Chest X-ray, PA view. Patient: 58 years old, sex F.
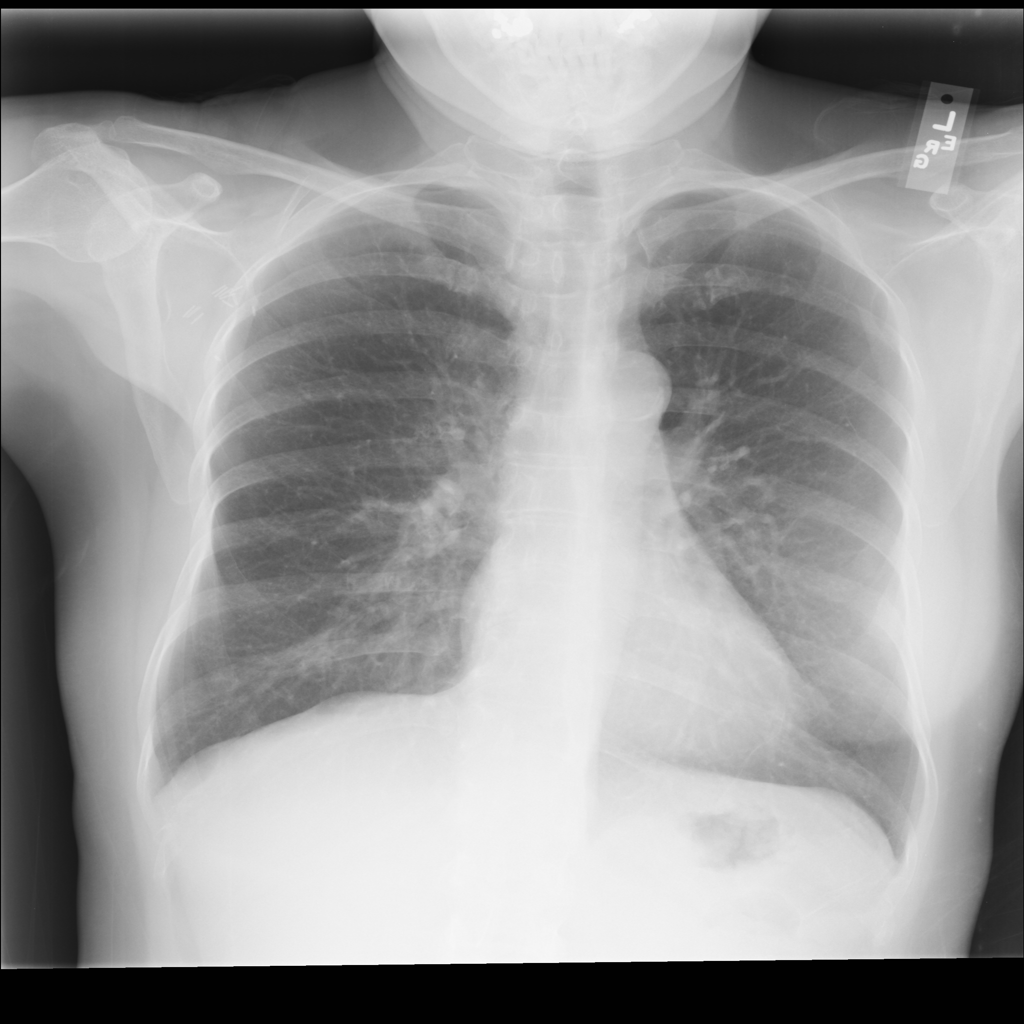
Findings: No Finding